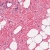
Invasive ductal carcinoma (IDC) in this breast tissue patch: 0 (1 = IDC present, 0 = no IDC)